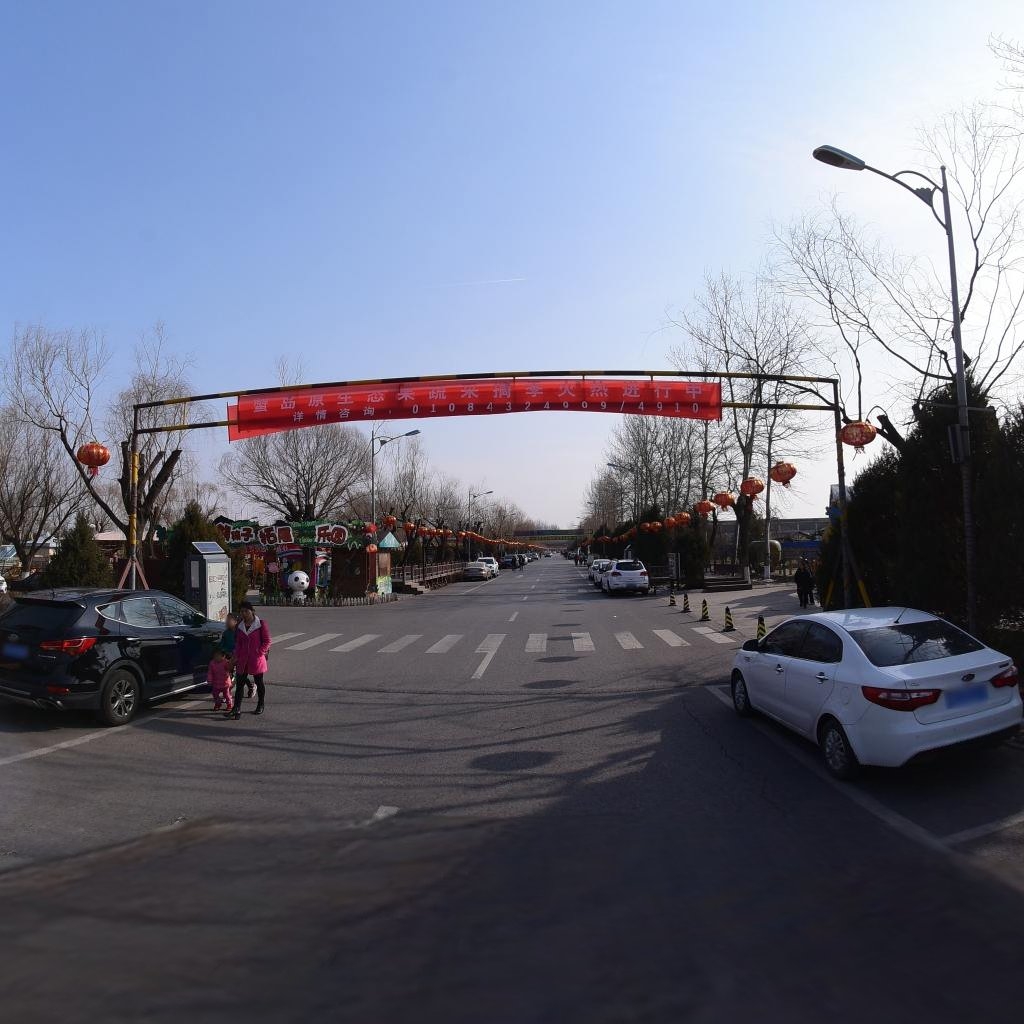
Region: Chaoyang
Road damage annotations: longitudinal crack, transverse crack